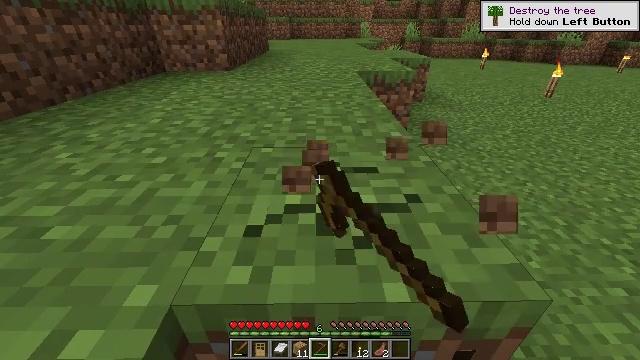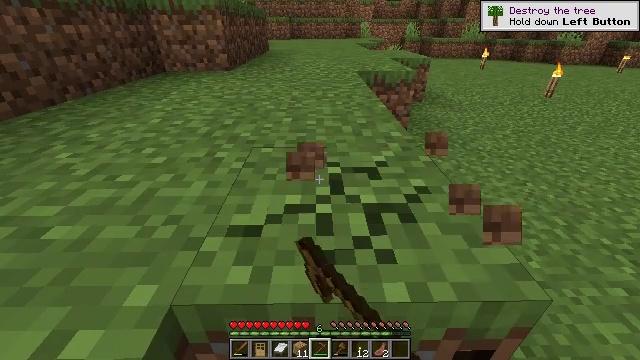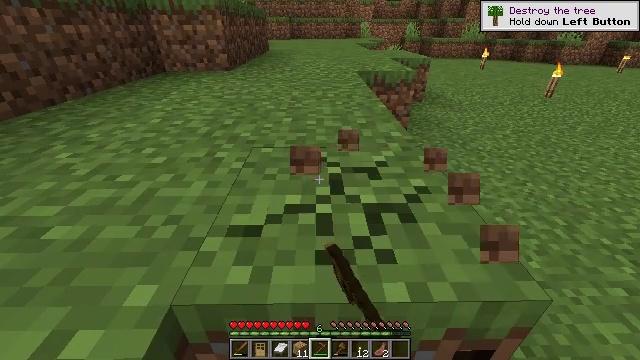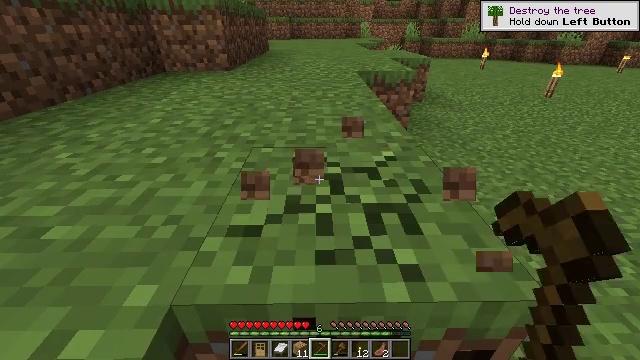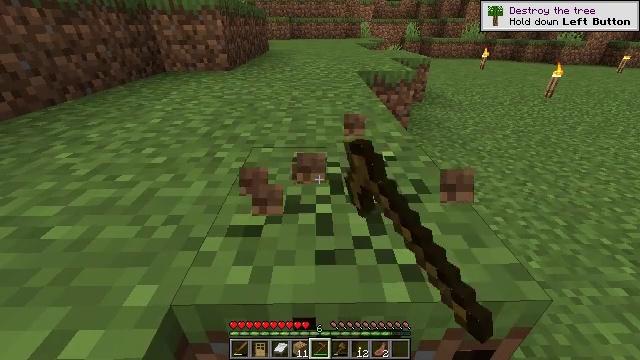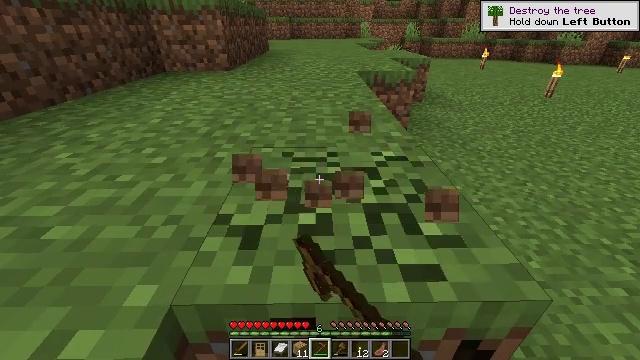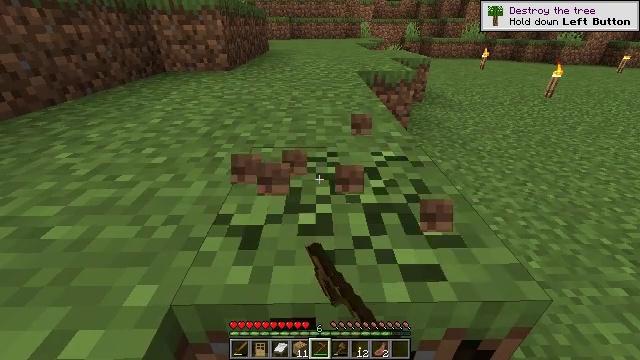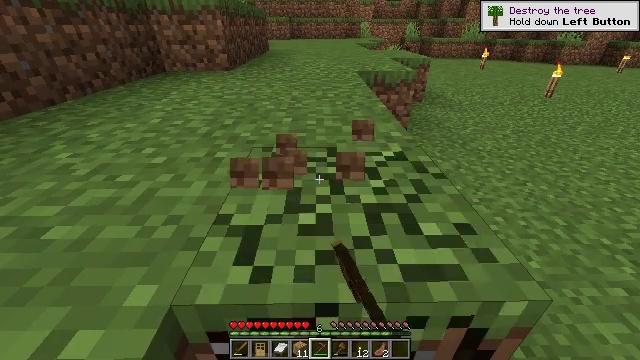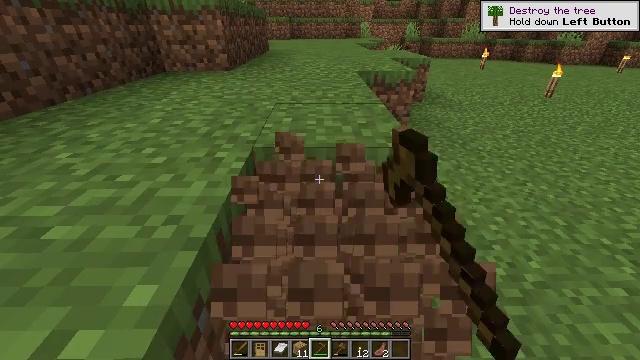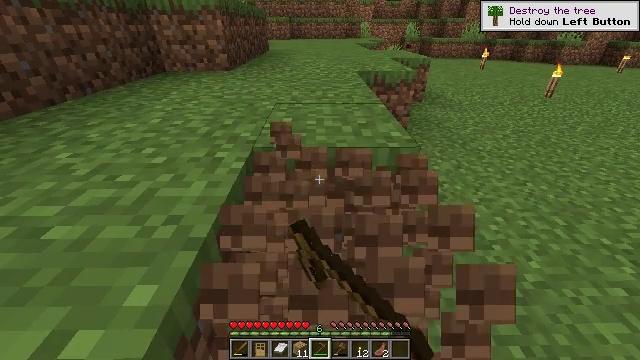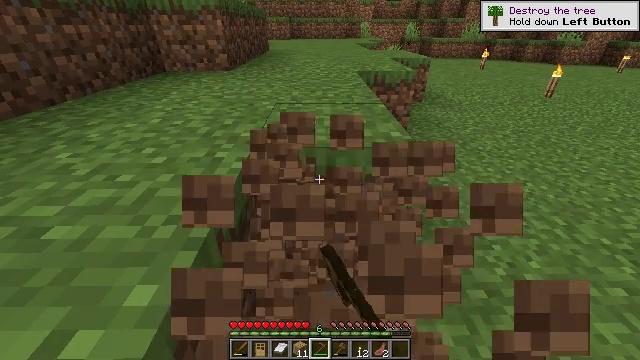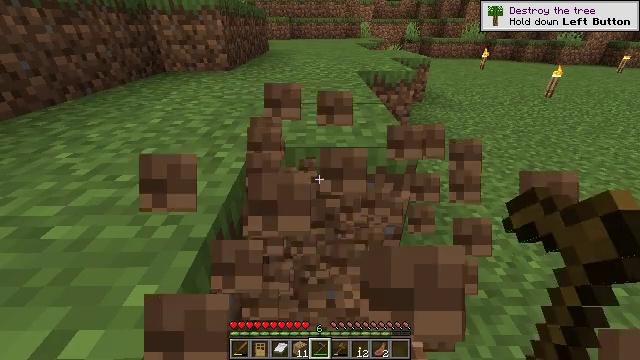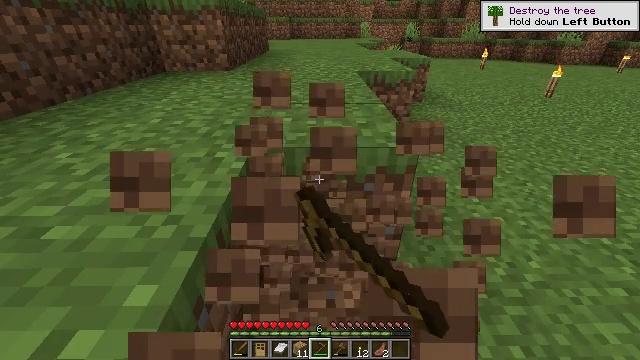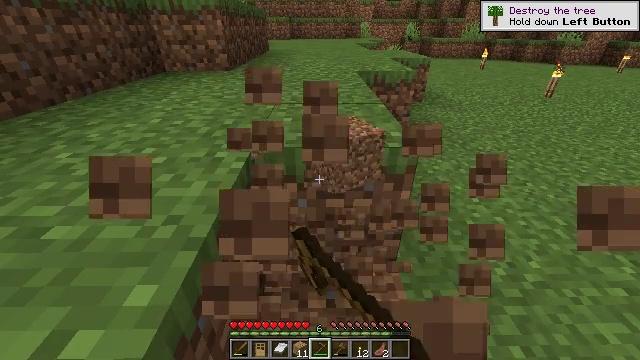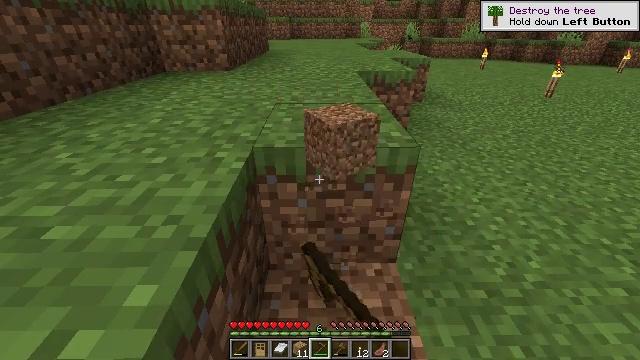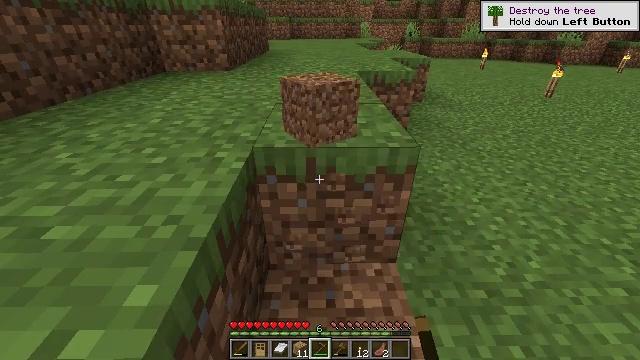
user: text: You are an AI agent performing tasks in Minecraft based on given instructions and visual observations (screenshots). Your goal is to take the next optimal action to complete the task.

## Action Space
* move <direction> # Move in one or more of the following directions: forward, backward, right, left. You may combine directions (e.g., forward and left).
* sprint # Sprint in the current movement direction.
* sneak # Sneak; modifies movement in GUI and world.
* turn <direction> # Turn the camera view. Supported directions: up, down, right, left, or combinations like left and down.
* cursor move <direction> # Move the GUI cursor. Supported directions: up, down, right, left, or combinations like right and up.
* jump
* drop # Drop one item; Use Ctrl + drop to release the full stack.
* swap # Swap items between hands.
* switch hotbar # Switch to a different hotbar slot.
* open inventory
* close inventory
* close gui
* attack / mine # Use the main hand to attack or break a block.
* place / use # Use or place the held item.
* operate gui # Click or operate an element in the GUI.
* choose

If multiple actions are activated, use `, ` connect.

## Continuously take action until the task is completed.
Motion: motion action
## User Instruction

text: Mine grass block from the ground.
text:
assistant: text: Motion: attack / mine
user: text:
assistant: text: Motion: attack / mine
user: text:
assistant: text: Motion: attack / mine
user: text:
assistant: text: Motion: attack / mine
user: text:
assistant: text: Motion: attack / mine
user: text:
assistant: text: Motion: attack / mine
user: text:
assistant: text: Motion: attack / mine
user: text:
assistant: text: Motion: attack / mine
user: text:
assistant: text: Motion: attack / mine
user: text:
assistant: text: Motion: attack / mine
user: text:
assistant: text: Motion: attack / mine
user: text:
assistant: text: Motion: attack / mine
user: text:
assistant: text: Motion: attack / mine
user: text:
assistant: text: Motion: attack / mine
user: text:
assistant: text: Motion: attack / mine
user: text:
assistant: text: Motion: attack / mine
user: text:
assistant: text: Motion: attack / mine
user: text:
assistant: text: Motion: turn up, attack / mine
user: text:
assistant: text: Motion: turn up, attack / mine
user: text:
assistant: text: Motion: attack / mine
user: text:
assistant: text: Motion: attack / mine
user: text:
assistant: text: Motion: attack / mine
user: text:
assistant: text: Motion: attack / mine
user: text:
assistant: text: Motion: attack / mine
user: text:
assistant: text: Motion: attack / mine
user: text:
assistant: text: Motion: attack / mine
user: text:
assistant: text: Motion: attack / mine
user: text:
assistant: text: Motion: attack / mine
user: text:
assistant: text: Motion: attack / mine
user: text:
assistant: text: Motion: attack / mine